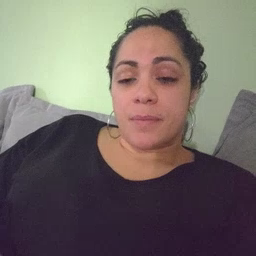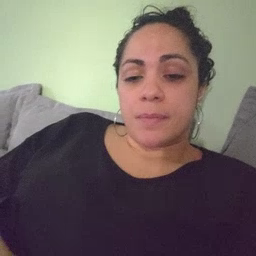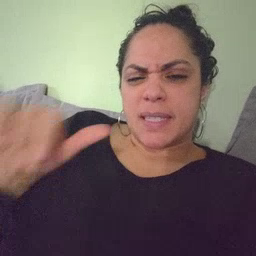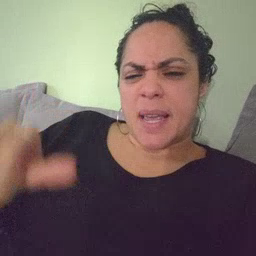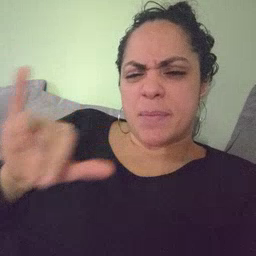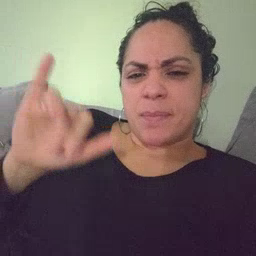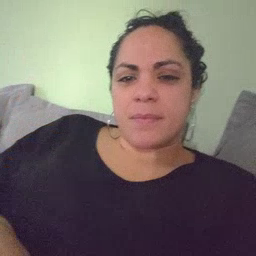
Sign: same